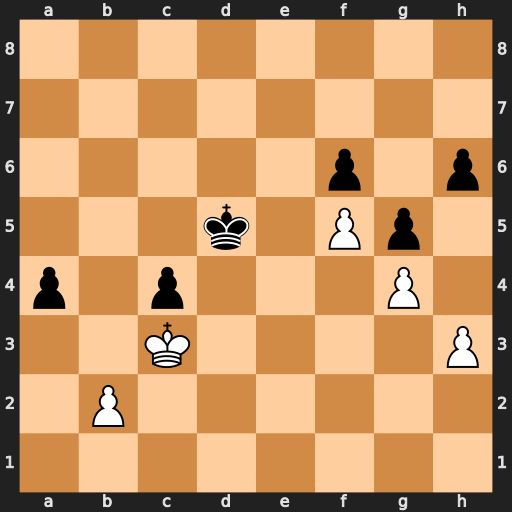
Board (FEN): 8/8/5p1p/3k1Pp1/p1p3P1/2K4P/1P6/8
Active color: w
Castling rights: -
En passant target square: -
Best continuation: Kb4 a3 Kxa3 Kc5 Ka4